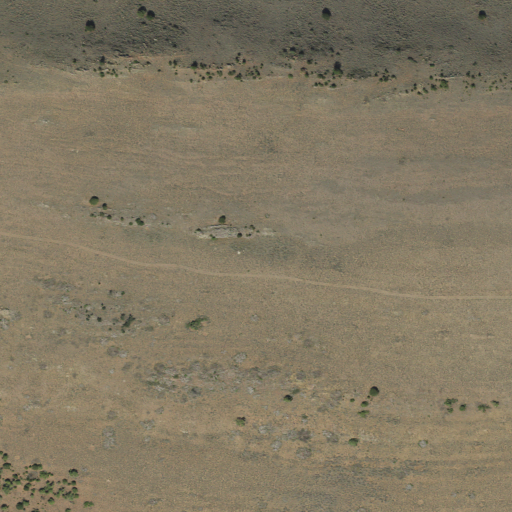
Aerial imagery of mountain in Utah named Head of Cottonwood containing shrub and evergreen forest